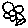
Label: flower